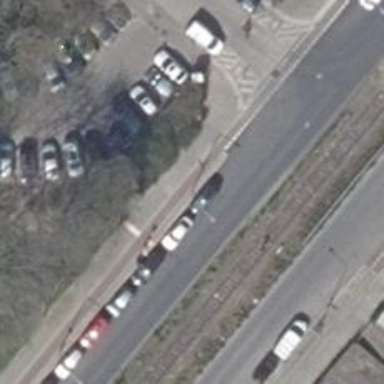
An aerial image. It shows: Platform for public transport on the road.